Aerial crown-view tile of a tropical tree (Barro Colorado Island, Panama), acquired 20250217:
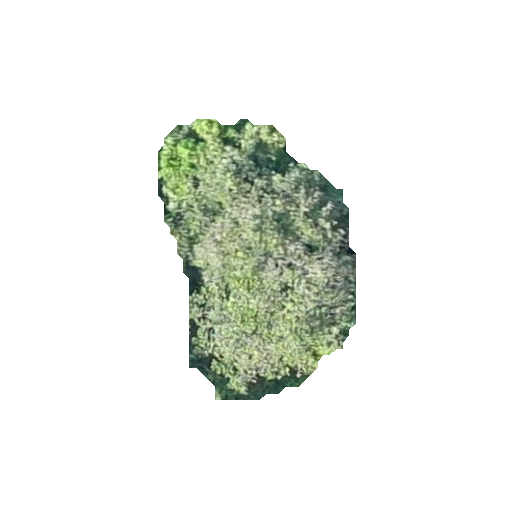
Species: Pourouma bicolor
GBIF accepted scientific name: Pourouma bicolor
Crown area: 60.441 m²